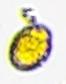
Label: Margalefidinium